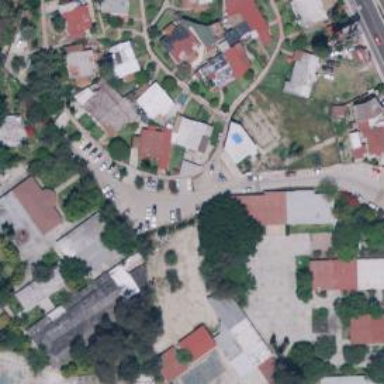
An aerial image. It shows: Living street.